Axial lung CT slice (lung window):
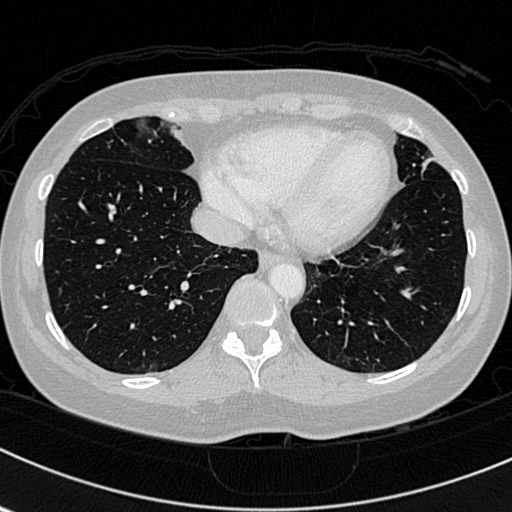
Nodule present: no